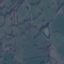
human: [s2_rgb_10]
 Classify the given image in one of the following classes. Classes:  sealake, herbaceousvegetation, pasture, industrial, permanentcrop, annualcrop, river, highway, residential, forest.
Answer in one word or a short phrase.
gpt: Pasture